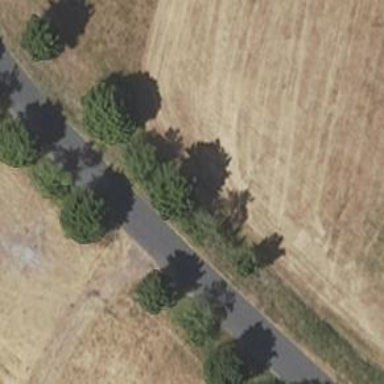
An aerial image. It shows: Unclassified road with asphalt surface.